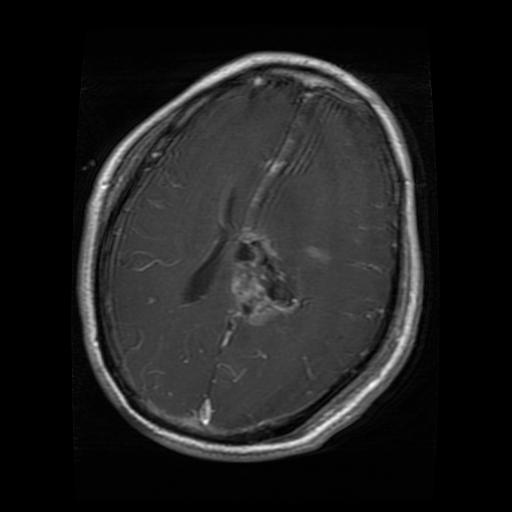
Label: glioma